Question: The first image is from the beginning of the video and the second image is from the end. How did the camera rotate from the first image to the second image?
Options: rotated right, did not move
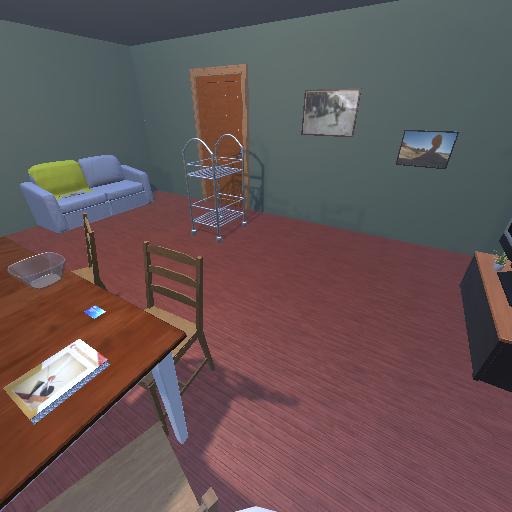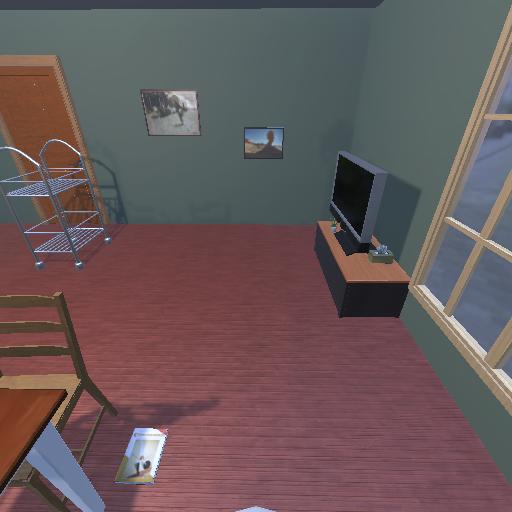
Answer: rotated right